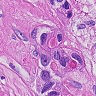
Metastatic tissue present: yes